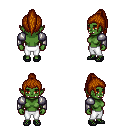
a pixel art fantasy rpg character, female body template, orc, green skin, steel arm armor, white pants, brunette long topknot hairstyle, ghillies, four views (front, back, left, right), 2x2 character sprite sheet, small pixel art, hard edges, no anti-aliasing